Interaction volume radius: 5 \u00c5
Interaction volume height: 10 \u00c5
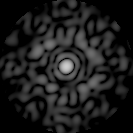
Disorder parameter: 0.8045